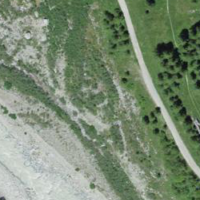
EUNIS habitat code: 47
Species observed at this site:
Cirsium heterophyllum
Tanacetum vulgare
Chamaenerion fleischeri
Sciurus vulgaris